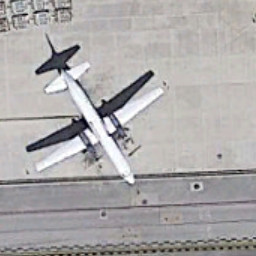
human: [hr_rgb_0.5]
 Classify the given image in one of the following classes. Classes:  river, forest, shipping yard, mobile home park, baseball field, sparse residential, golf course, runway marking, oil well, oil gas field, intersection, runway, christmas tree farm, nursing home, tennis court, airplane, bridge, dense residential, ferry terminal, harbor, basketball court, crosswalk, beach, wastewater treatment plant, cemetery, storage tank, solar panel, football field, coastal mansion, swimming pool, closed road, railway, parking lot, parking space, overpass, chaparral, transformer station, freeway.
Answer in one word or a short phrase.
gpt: airplane